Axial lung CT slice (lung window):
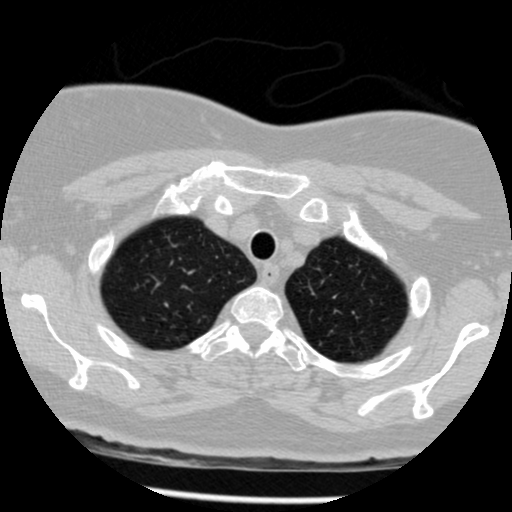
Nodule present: no